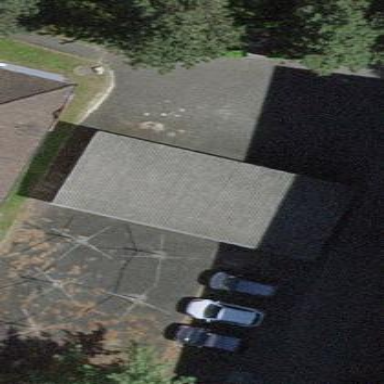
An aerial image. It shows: Group of garages.